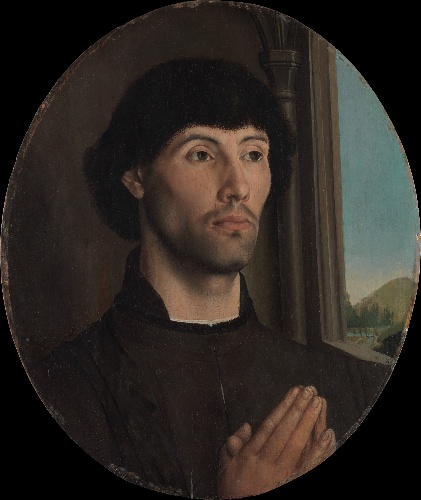
Title: Portrait of a Man
Artist: Hugo van der Goes
Artist bio: Netherlandish, Ghent, active by 1467–died 1482 Roode-Klooster
Date: ca. 1475
Object type: Painting
Classification: Paintings
Medium: Oil on wood
Dimensions: Oval, overall 12 1/2 x 10 1/2 in. (31.8 x 26.7 cm); painted surface 12 1/2 x 10 1/4 in. (31.8 x 26 cm)
Department: European Paintings
Credit line: H. O. Havemeyer Collection, Bequest of Mrs. H. O. Havemeyer, 1929
Accession year: 1929
Repository: Metropolitan Museum of Art, New York, NY
Tags: Men|Portraits